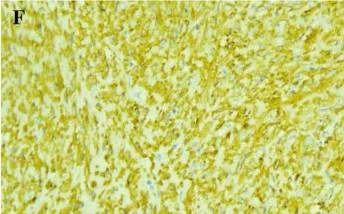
Pathological examination of the biopsy of lesion tissues of the L2 vertebral body. (F) SMA were expressed diffusely in the cytoplasm of tumor cells (IHC x 400).
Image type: pathology (immunostaining)